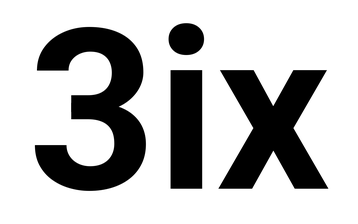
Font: Roboto_Bold